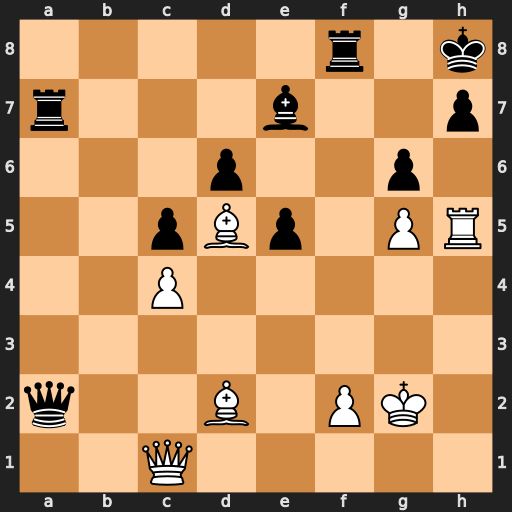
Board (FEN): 5r1k/r3b2p/3p2p1/2pBp1PR/2P5/8/q2B1PK1/2Q5
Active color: w
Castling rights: -
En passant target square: -
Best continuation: Rxh7+ Kxh7 Qh1+ Kg7 Qh6#